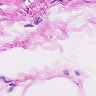
Metastatic tissue present: no